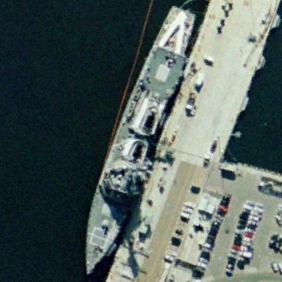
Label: destroyer